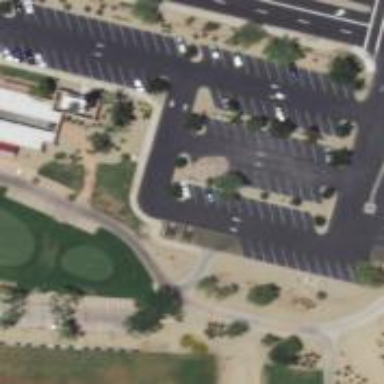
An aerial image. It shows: Path for golf carts.